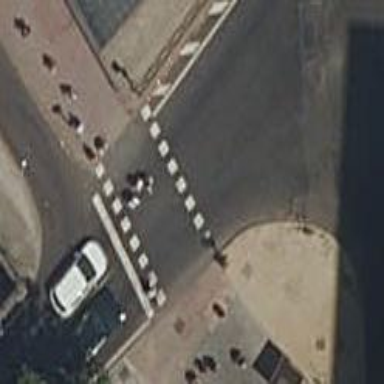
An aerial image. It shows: Crossing equipped with traffic signals for signaling.